Question: I have a UL that doesn't Work in IE, but Works fine in chrome, safari and firefox.
'''
<div id="header">
<div id="default_header">
WebAppName
<asp:Label ID="LabelUserId" runat="server" Text=""></asp:Label>
</div>
<div id="lookup_header" style="display:none" class="buttonHeader">
<a id="lookup_cancel" class="cancelButton button blue" href="javascript:PrismeLookup.cancelLookup();">Cancel</a>
<asp:Label ID="lookup_selected_value" runat="server" Text=""></asp:Label>
<a id="lookup_set" class="setButton button blue" href="javascript:PrismeLookup.setLookup();">Ok</a>
<ul class='lookup' id='lookup_search'>
<li>
<button tabindex='2' onclick='PrismeLookup.search(); return false;'>Search</button>
<span>
<input id='lookup_searchField' tabindex='1' type='text' value='' />
</span>
</li>
</ul>
</div>
</div>
'''
If i'm tabbing, I can get to the button and input element, but I can't click with my mouse on those elements.
It seems like the button and input element is behind some other element, making them not able to be clicked on.
The CSS for the header:
'''
#header
{
text-align: center;
color:#FFF;
height: 45px;
position:fixed;
z-index:5;
top:0px;
width:100%;
top:0; left:0;
padding:0;
background-color:#2785c7; /* Old browsers */
background: -moz-linear-gradient(top, #206493, #2375ae, #2785c7 85%); /* FF3.6+ */
background: -webkit-linear-gradient(top, #206493, #2375ae, #2785c7 85%); /* Chrome10+,Safari5.1+ */
background: -o-linear-gradient(top, #206493, #2375ae, #2785c7 85%); /* Opera 11.10+ */
background: -ms-linear-gradient(top, #206493, #2375ae, #2785c7 85%); /* IE10+ */
background: linear-gradient(top, #206493, #2375ae, #2785c7 85%); /* W3C */
background: -webkit-gradient(linear, left top, left bottom, from(#206493), to(#2375ae), color-stop(85%, #2785c7)); /* Chrome,Safari4+ */
filter: progid:DXImageTransform.Microsoft.gradient(startColorstr='#206493', endColorstr='#2785c7',GradientType=0 ); /* IE6-9 */
}
'''
Here is a image of the site:

It seems like IE does something with the header. When I changes the height from 45px to 90px, it Works, but that will screw up the other pages.
Here is the head element:
'''
<head id="Head1" runat="server">
<meta http-equiv="Content-Type" content="text/html; charset=utf-8"/>
<meta http-equiv="X-UA-Compatible" content="IE=9"/>
<!--<meta name="viewport" content="initial-scale=1.0, user-scalable=0"/>-->
<meta name="viewport" content="initial-scale=1.0, user-scalable=0, width=device-width, height=device-height"/>
<!--<meta name="viewport" content="initial-scale=1.0, user-scalable=0, width=device-width, height=device-height, target-densityDpi=device-dpi, maximum-scale=1.0"/>-->
<!--<meta name="viewport" content="width=device-width, height=device-height, initial-scale=1.0, maximum-scale=1.0, target-densityDpi=device-dpi"/>-->
<meta name="apple-mobile-web-app-status-bar-style" content="black"/>
<meta name="apple-mobile-web-app-capable" content="yes"/>
<meta name="format-detection" content="telephone=no"/>
<link rel="apple-touch-icon" href="images/logo.png"/>
<link rel="apple-touch-startup-image" href="images/startup.png"/>
<link rel="shortcut icon" href="/images/favicon.ico" />
<title>WebAppName</title>
<link href="css/style.css?prisme=#VERSION" rel="stylesheet" type="text/css"/>
<link href="css/divScroll.css?prisme=#VERSION" rel="stylesheet" type="text/css"/>
<script src="js/jquery-1.6.4.min.js?prisme=#VERSION" type="text/javascript"></script>
<script src="js/divScroll.js?prisme=#VERSION" type="text/javascript"></script>
<script src="js/javascript.js?prisme=#VERSION" type="text/javascript"></script>
</head>
'''
Added this in a JavaScript file when showing the page:
'''
$('#header').height('90px');
'''
and this when hiding the page:
'''
$('#header').height('45px');
'''
This will be the solution for now.
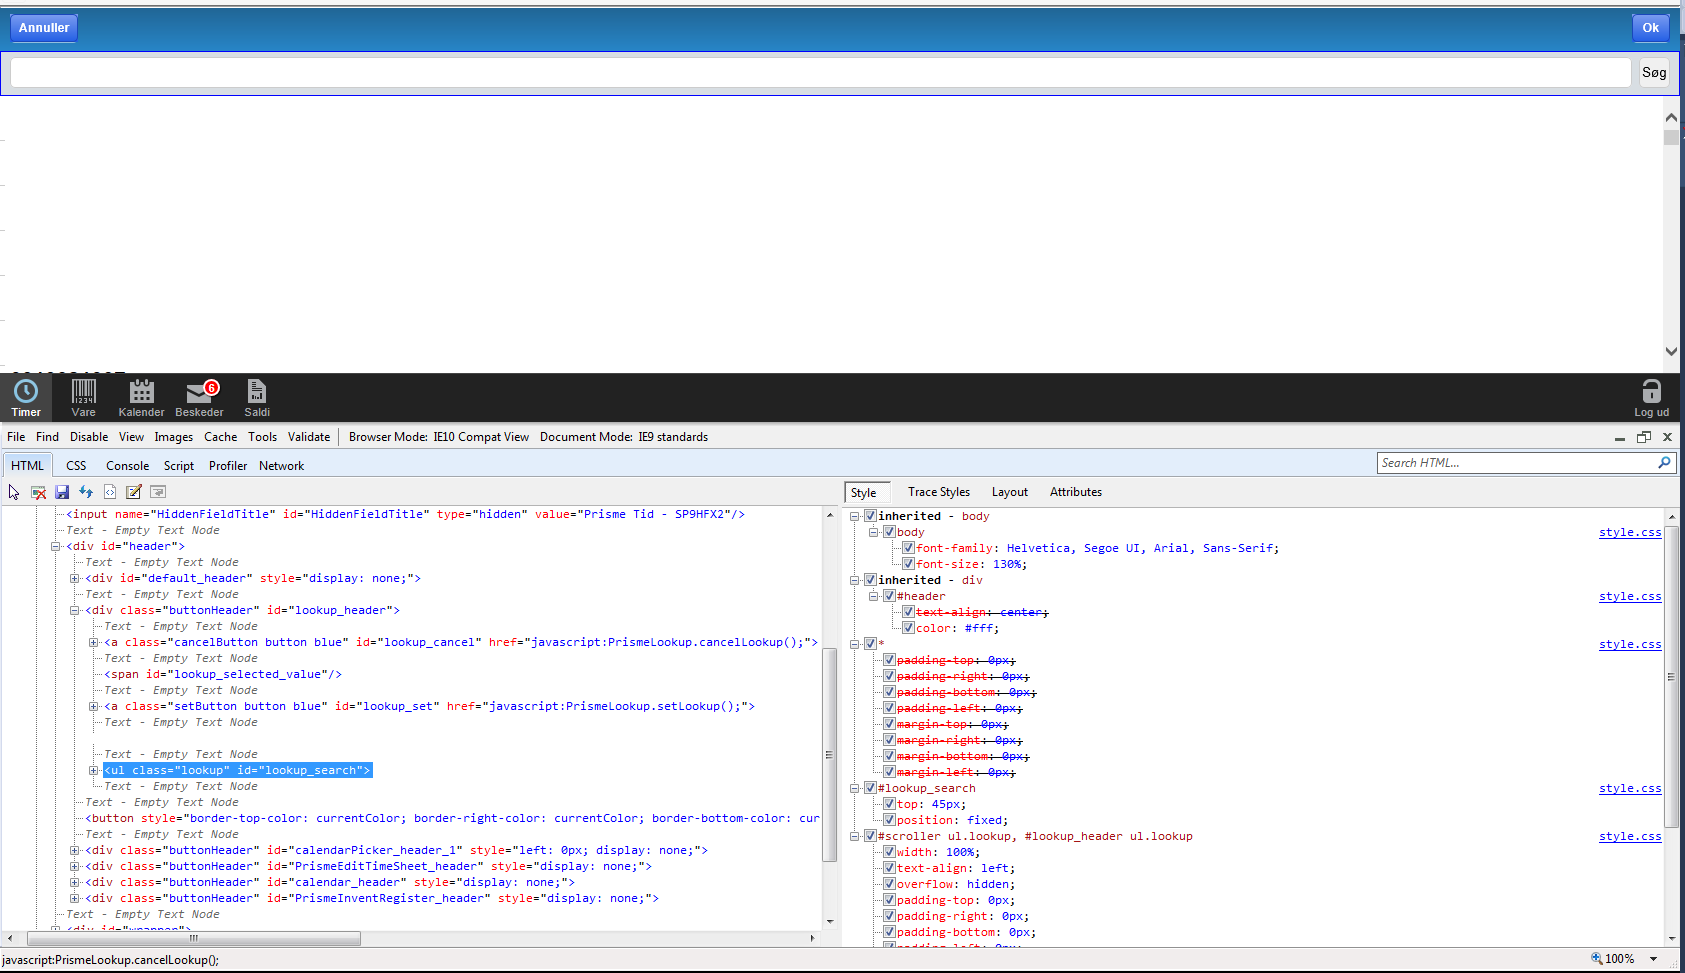
Answer: You just need to add 'overflow:auto' or set a specific height more than your current div height '45px' to some more number.
Your current div height prevent your 'ul' part (textbox and button) to display on page in IE.
you can remove your 'ul' element from '<div id="header">' or add into another div outside of main header div.
For example :
'''
<div style="width: 100%;position: relative;top: 45px;text-align: center;">
<ul class='lookup' id='lookup_search' style="list-style: none;">
<li>
<button tabindex='2' onclick='PrismeLookup.search(); return false;'>Search</button>
<span>
<input id='lookup_searchField' tabindex='1' type='text' value='' />
</span>
</li>
</ul>
</div>
'''